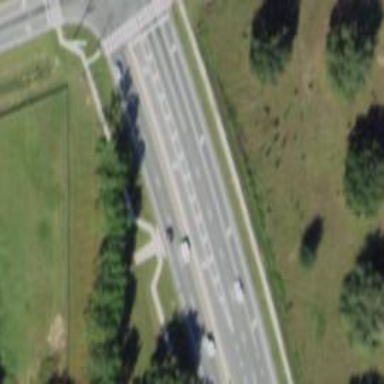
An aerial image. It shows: Cycleway.